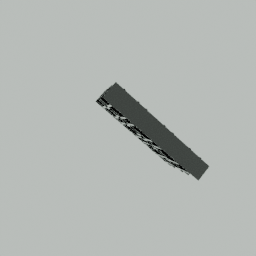
Label: furniture